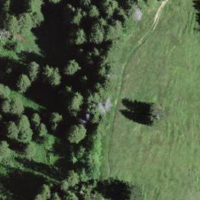
EUNIS habitat code: 43
Species observed at this site:
Succisa pratensis